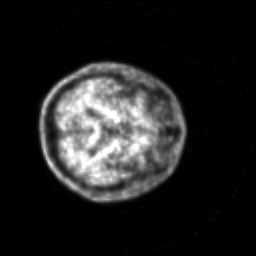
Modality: PET
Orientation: axial
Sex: male
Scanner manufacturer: siemens